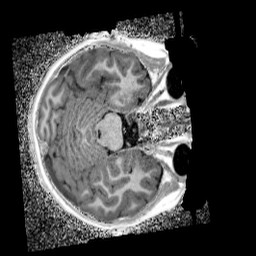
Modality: UNIT1_denoised
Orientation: axial
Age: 11
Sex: female
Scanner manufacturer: siemens
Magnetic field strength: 3 T
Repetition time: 4 s
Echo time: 0.00299 s